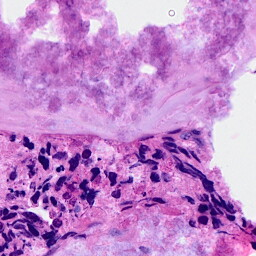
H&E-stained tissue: Breast